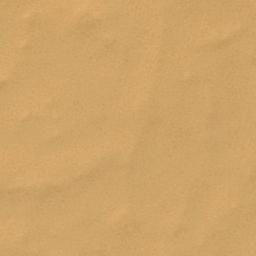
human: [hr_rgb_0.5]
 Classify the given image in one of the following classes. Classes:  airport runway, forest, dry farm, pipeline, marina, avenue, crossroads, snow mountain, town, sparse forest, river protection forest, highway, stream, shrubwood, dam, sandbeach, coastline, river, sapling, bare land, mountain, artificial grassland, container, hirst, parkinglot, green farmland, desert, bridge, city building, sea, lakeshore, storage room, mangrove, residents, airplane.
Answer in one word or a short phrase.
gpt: desert